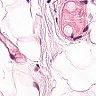
Metastatic tissue present: no